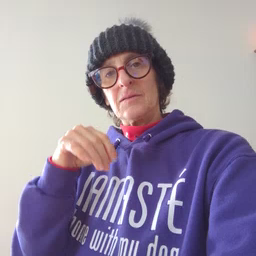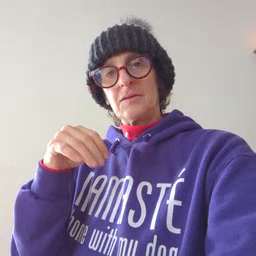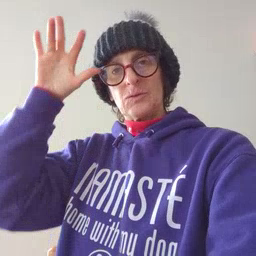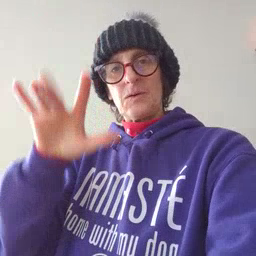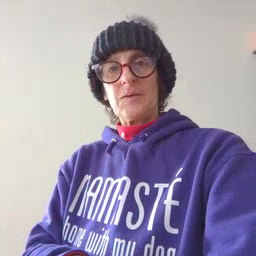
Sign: snow